Question: I want to build an ontology to deal with persons infected or not infected by diseases:
'''
<?xml version="1.0"?>
</rdf:RDF>
<owl:Class rdf:about="&person;Disease"/>
<owl:Class rdf:about="&person;HealthyPerson">
<rdfs:subClassOf rdf:resource="&person;Person"/>
<owl:disjointWith rdf:resource="&person;SickPerson"/>
</owl:Class>
<owl:Class rdf:about="&person;Person"/>
<owl:Class rdf:about="&person;SickPerson">
<rdfs:subClassOf rdf:resource="&person;Person"/>
</owl:Class>
</rdf:RDF>
'''
Graphically:

How can I define the property in such a way that an individual of type 'Person' related to some 'Disease' by 'has_disease' will be inferred have type 'SickPerson', too?
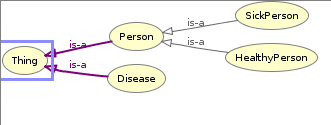
Answer: How about this?
'''
<owl:ObjectProperty rdf:ID="hasDisease">
<rdfs:domain rdf:resource="#SickPerson"/>
<rdfs:range rdf:resource="#Disease"/>
</owl:ObjectProperty>
'''